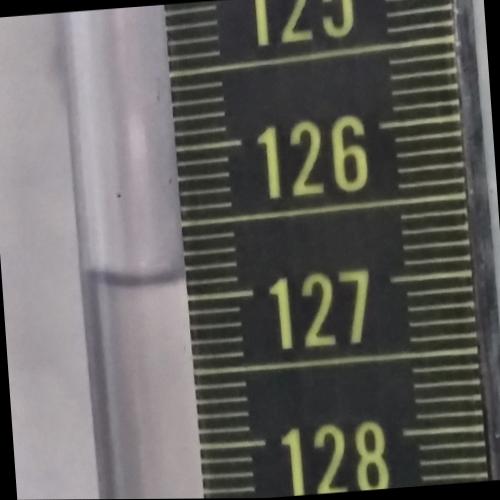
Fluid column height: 126.9 cm